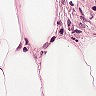
Metastatic tissue present: no